Question: I have done a lot work on windows forms, In the past user interfaces were not important, but this time it is important. I want to create a windows form app that has a great interface, like a beautiful website.
shown one example below

Can I achieve this by any means in visual studio 2010? I don't have any experience of WPF, is it achievable there?
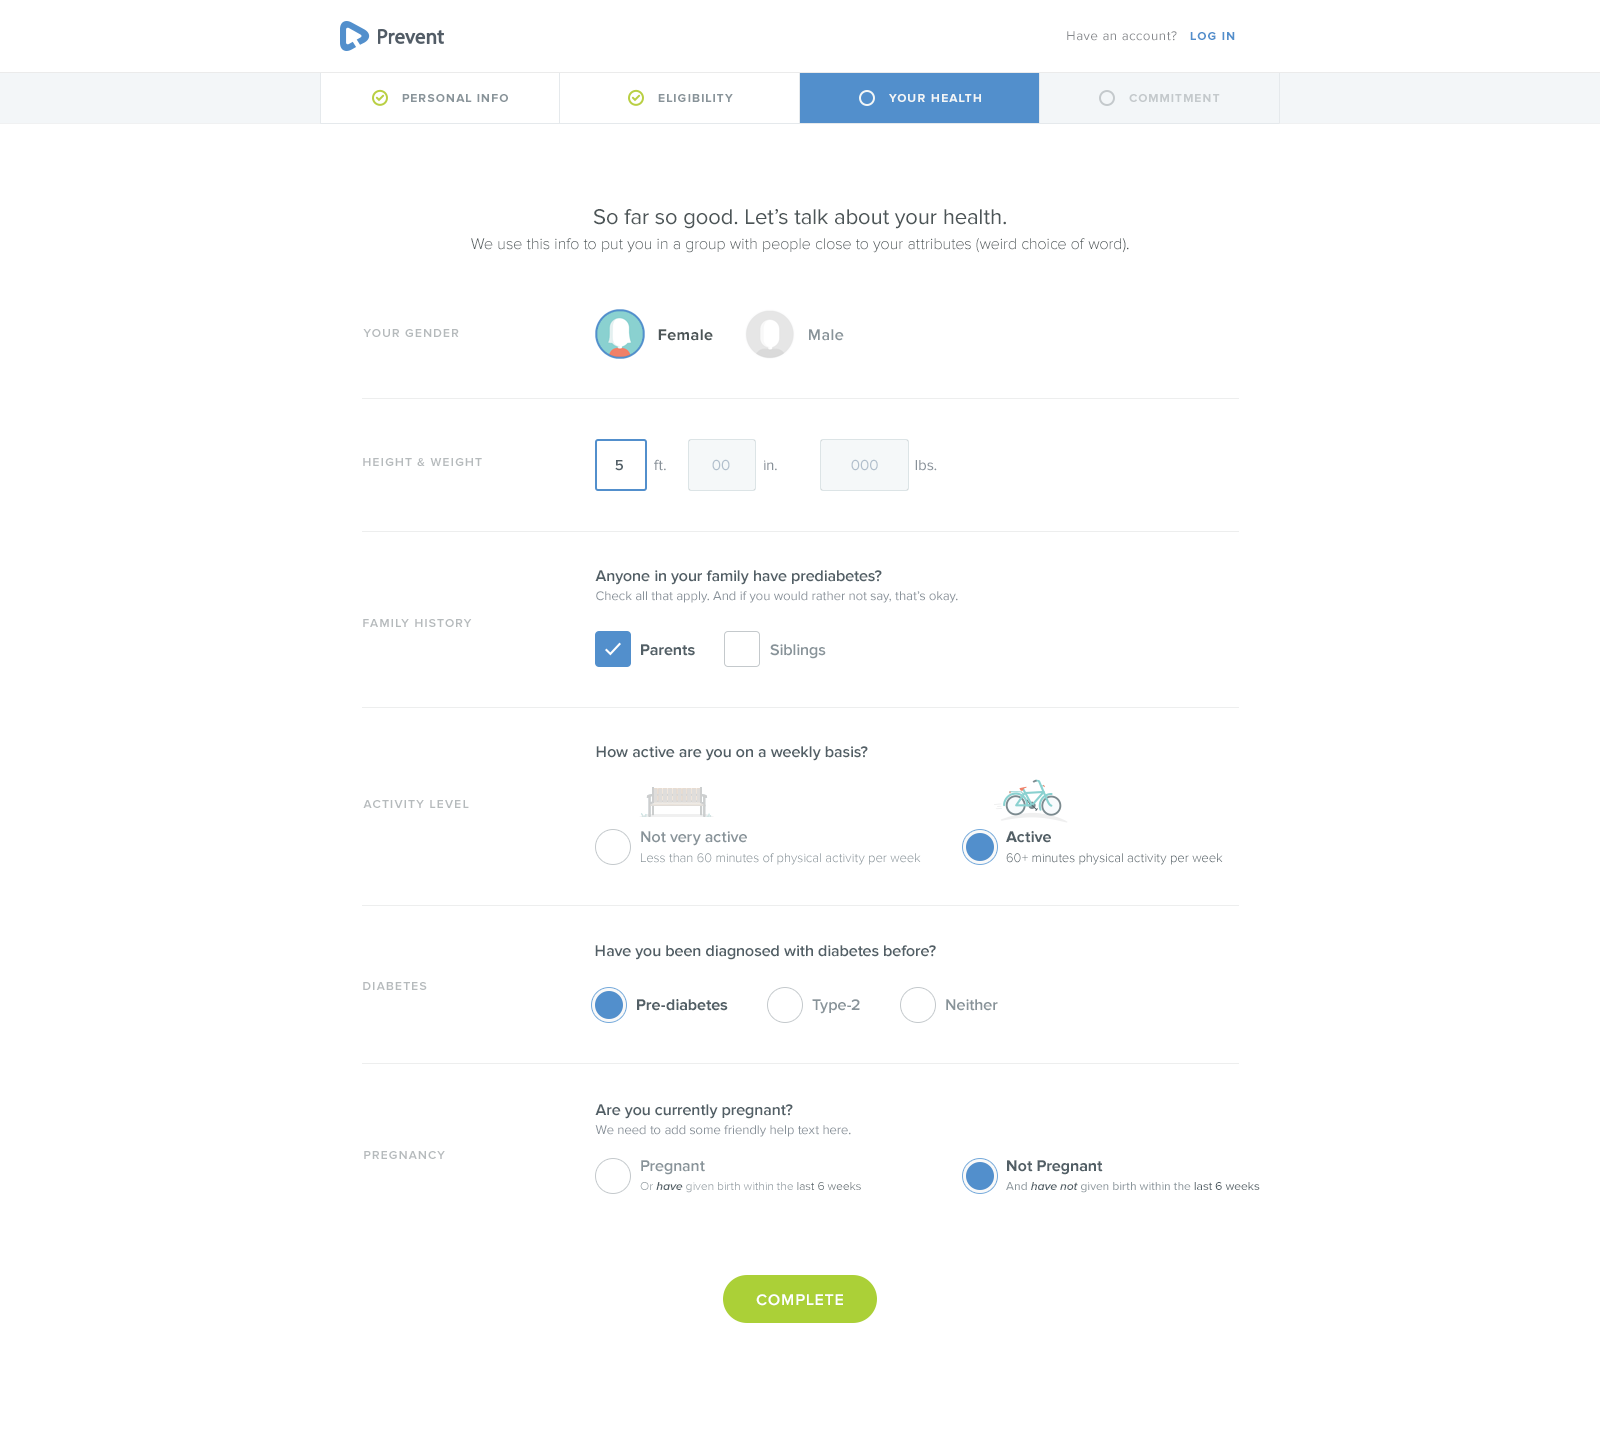
Answer: Yes, you can do this and much more in WPF (consider nice animations when you mouse-over or click items, or when tab changes, etc). Do not even try winforms, there are paid libraries, which can provide you with components to create rich user interface, but winforms is not flexible in any way by itself. In wpf you can achieve EXACTLY look you want.
Specifically to screenshot:
- 'ItemsControl''DataTemplate'- 'ContentControl''UserControl'-